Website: apple
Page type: payment
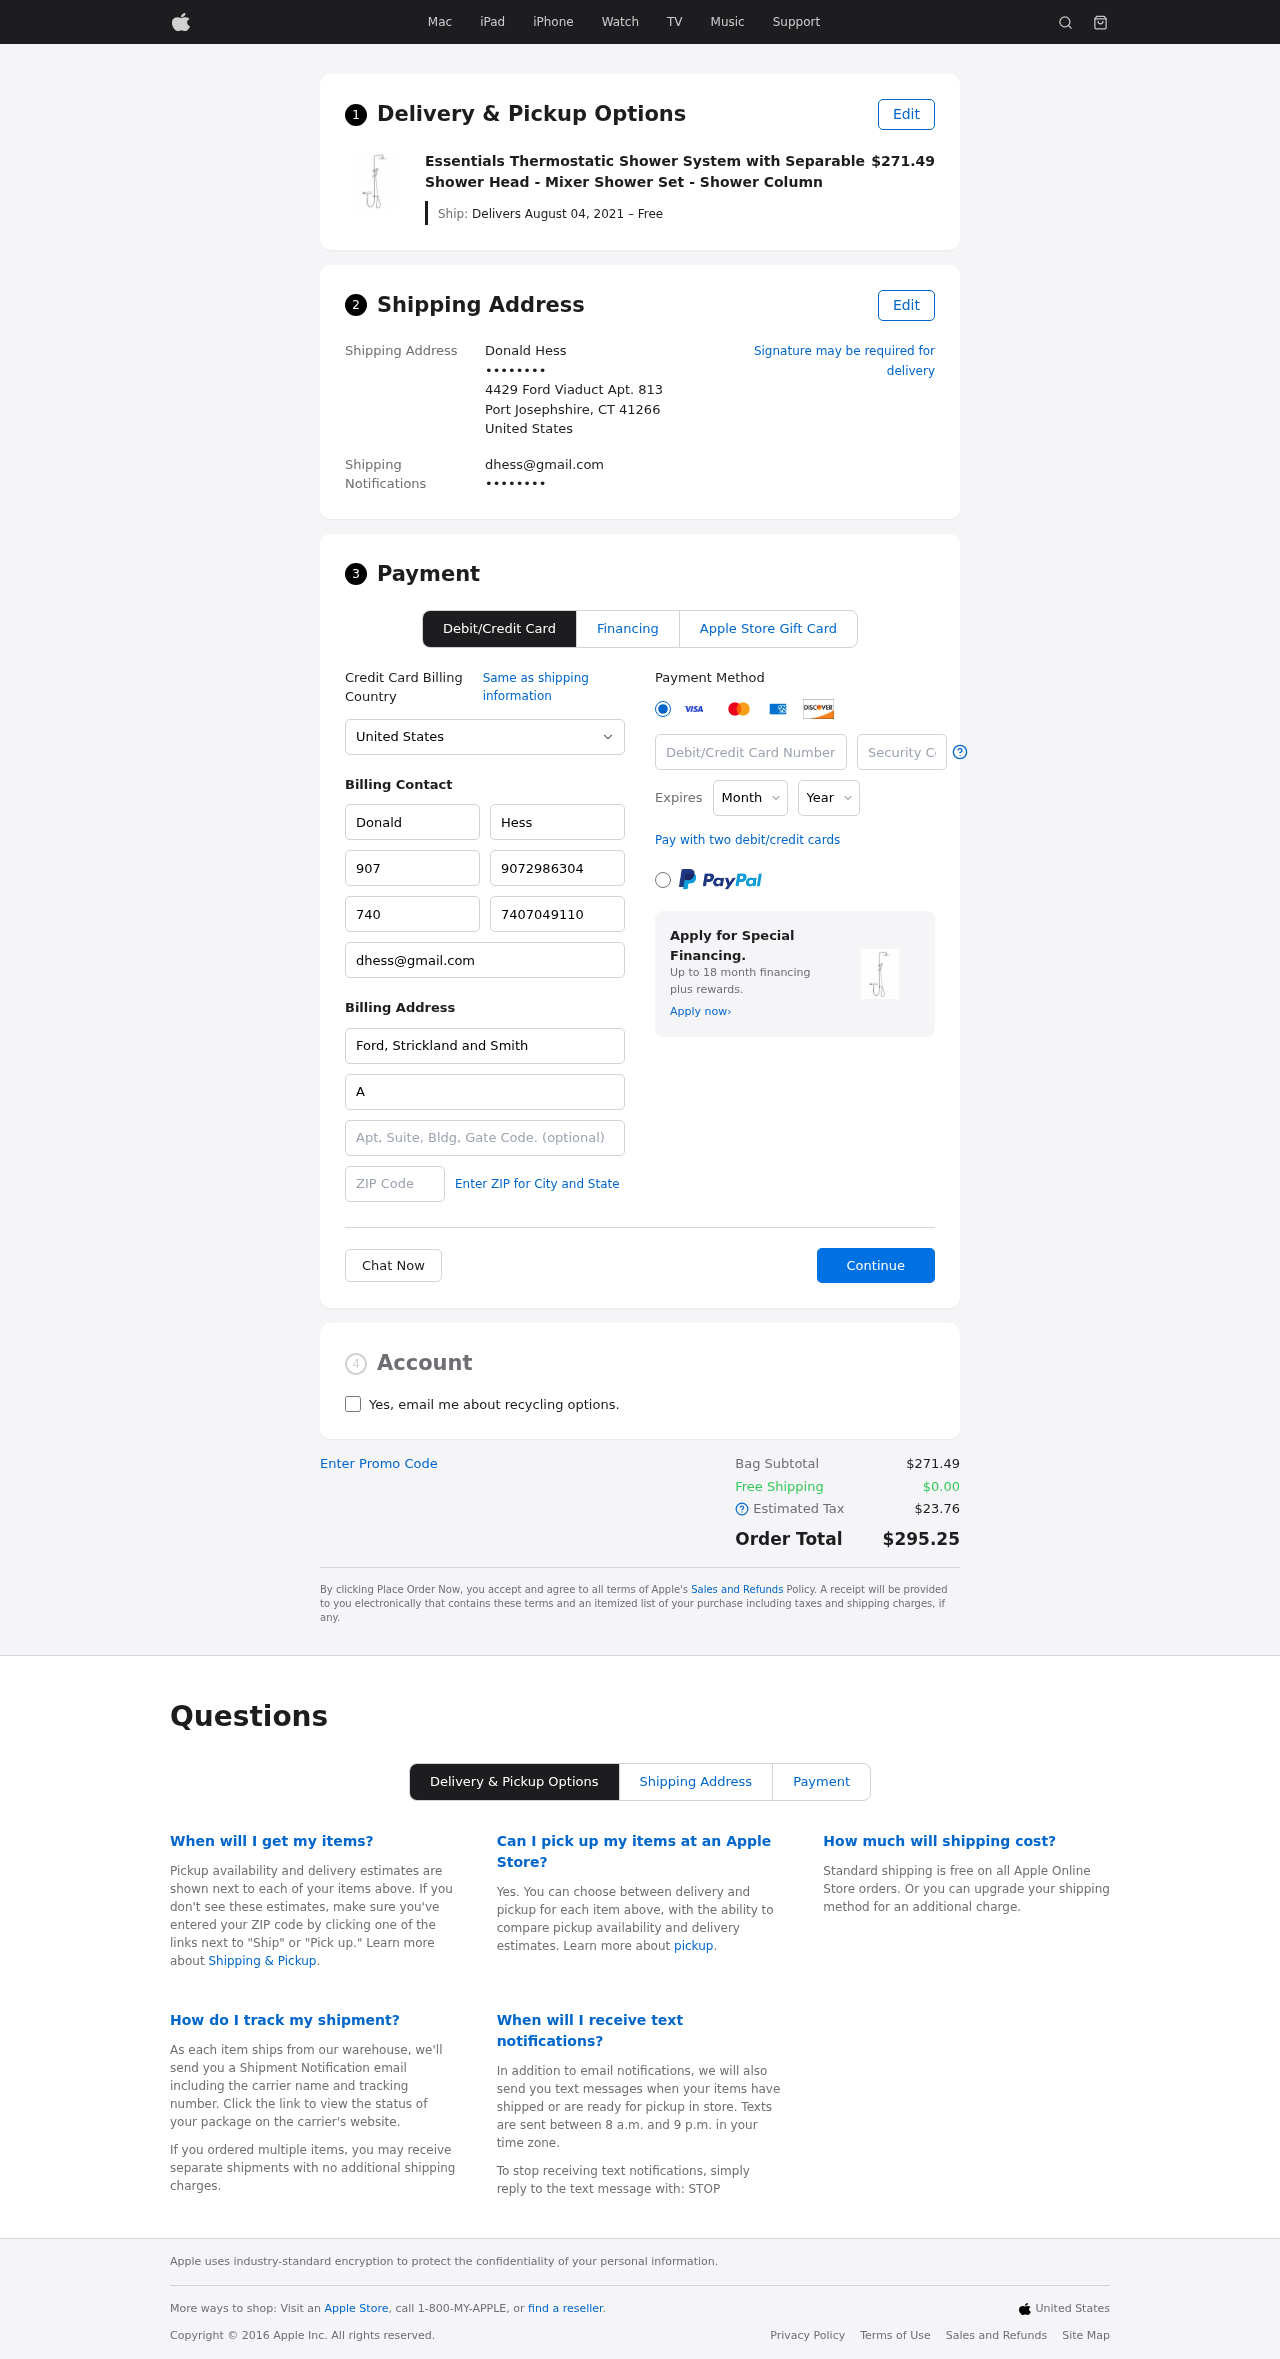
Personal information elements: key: PII_CARD_CVV
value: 230
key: PII_CARD_EXPIRY_MONTH
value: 04
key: PII_CARD_EXPIRY_YEAR
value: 28
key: PII_CARD_NUMBER
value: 6011 5231 8851 1880
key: PII_CITY_STATE_ZIP
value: Port Josephshire, CT 41266
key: PII_COMPANY
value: Ford, Strickland and Smith
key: PII_COUNTRY
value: United States
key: PII_EMAIL
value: dhess@gmail.com
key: PII_EMAIL2
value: dhess@gmail.com
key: PII_FIRSTNAME
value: Donald
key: PII_FULLNAME
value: Donald Hess
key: PII_LASTNAME
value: Hess
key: PII_PHONE3
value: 9072986304
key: PII_PHONE_ALT
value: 7407049110
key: PII_PHONE_ALT_AREA
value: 740
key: PII_PHONE_AREA
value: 907
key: PII_POSTCODE2
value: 27613
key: PII_SECURITY_CODE
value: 9290
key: PII_STREET
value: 4429 Ford Viaduct Apt. 813
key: PII_STREET2
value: Apt. 379
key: PII_PHONE
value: ••••••••
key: PII_PHONE2
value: ••••••••
Product elements: key: PRODUCT1_NAME
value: Essentials Thermostatic Shower System with Separable Shower Head - Mixer Shower Set - Shower Column
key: PRODUCT1_PRICE
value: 271.49
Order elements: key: ORDER_DELIVERY_DATE
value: Delivers August 04, 2021 – Free
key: ORDER_SUBTOTAL
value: $271.49
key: ORDER_SHIPPING_COST
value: $0.00
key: ORDER_TAX
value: $23.76
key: ORDER_TOTAL
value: $295.25